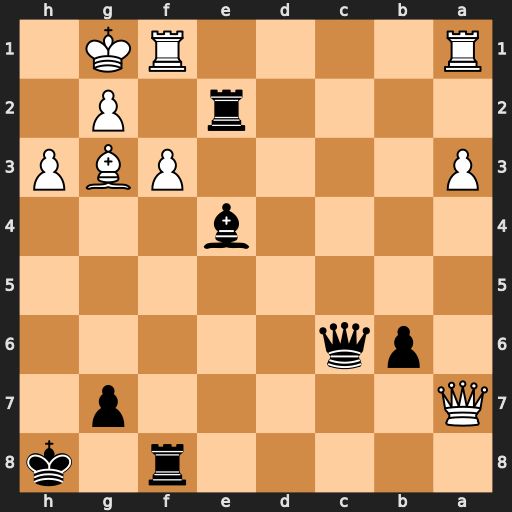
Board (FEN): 5r1k/Q5p1/1pq5/8/4b3/P4PBP/4r1P1/R4RK1
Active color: b
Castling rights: -
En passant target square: -
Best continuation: Bxf3 Rf2 Rxf2 Bxf2 Qg6